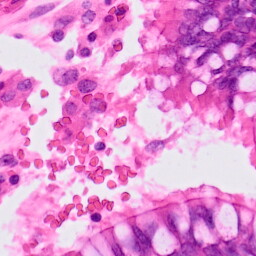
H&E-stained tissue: Lung